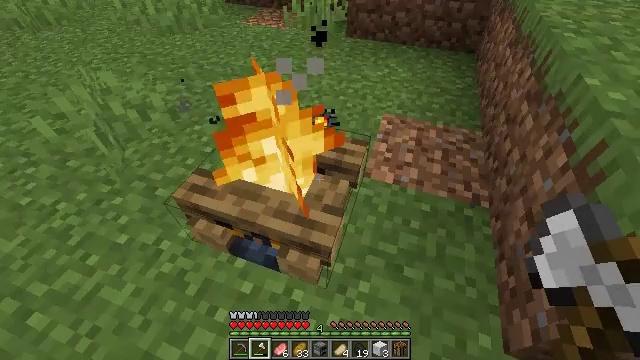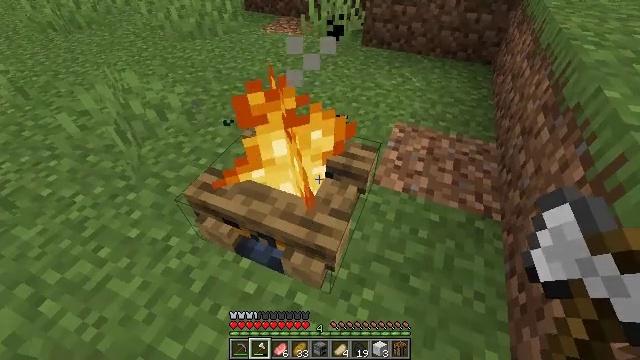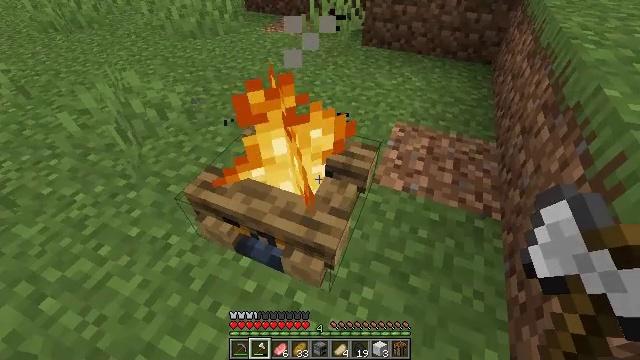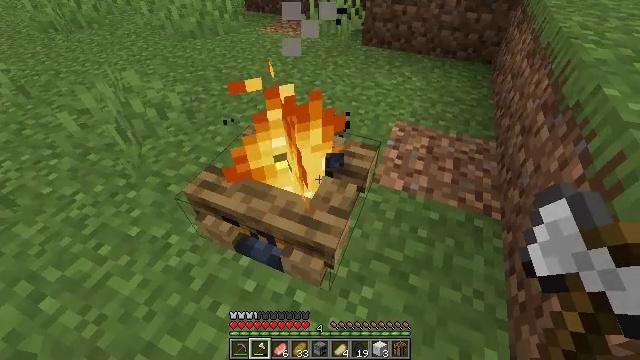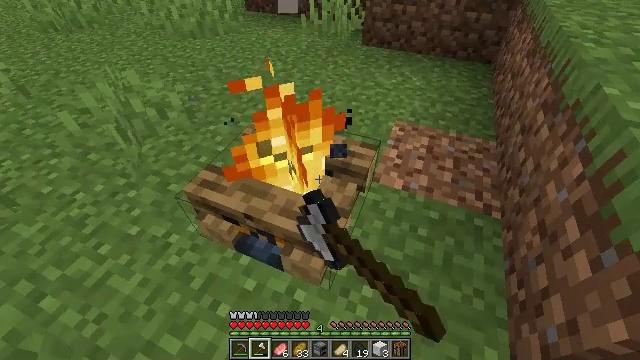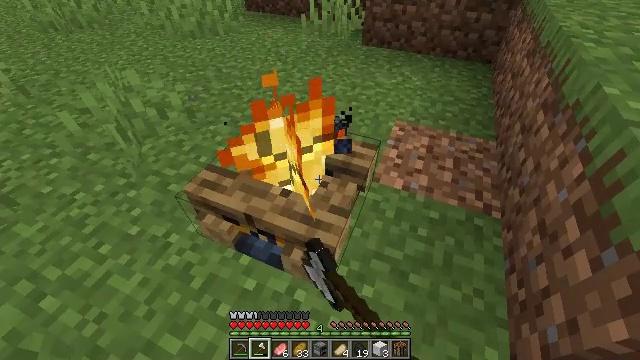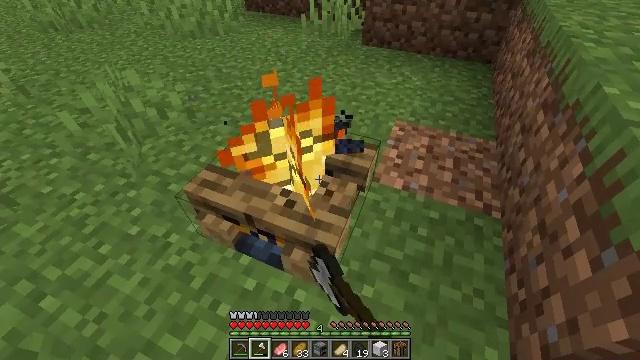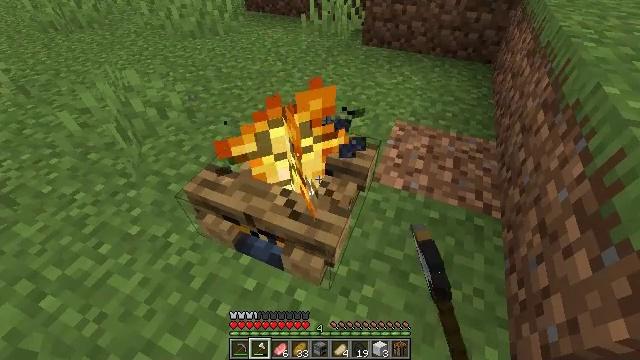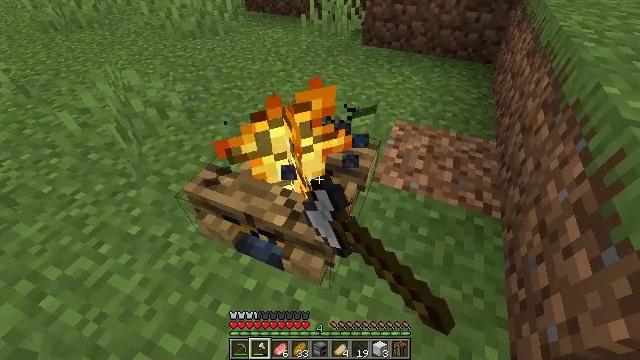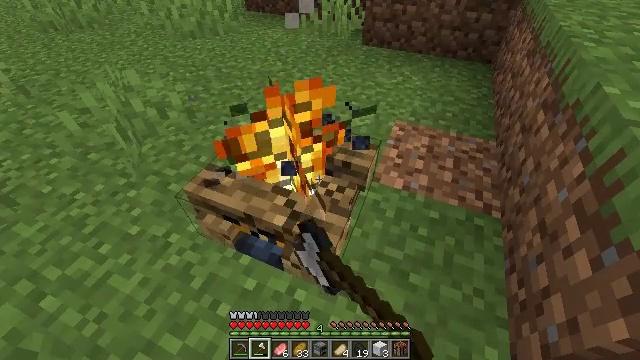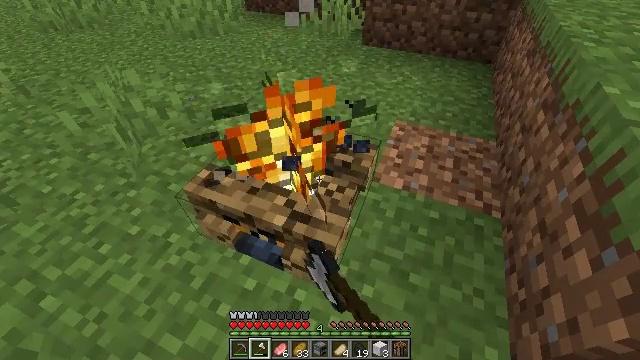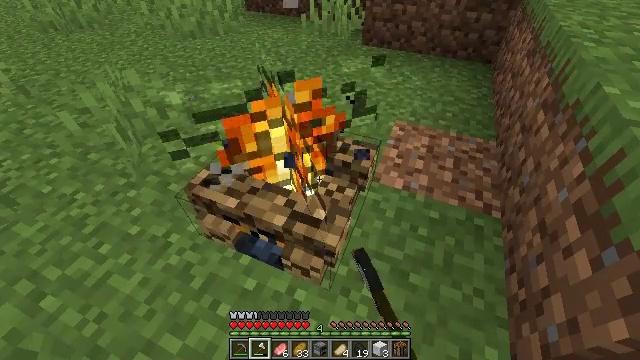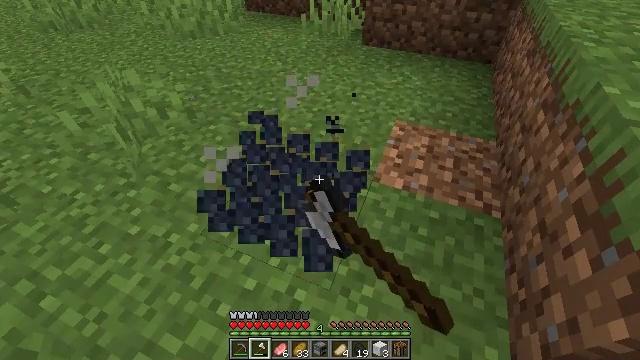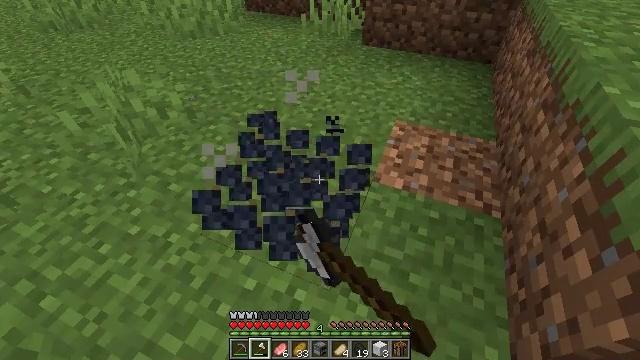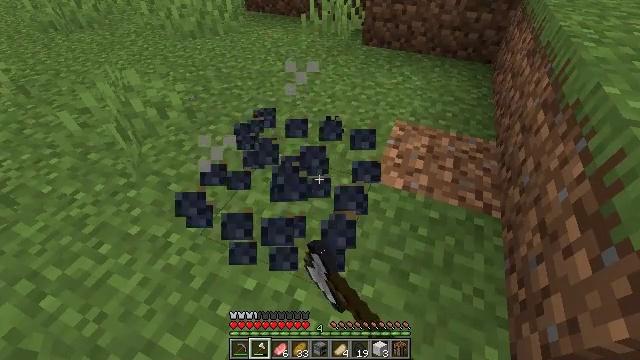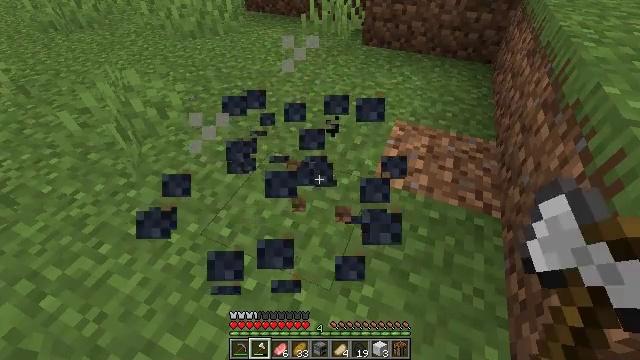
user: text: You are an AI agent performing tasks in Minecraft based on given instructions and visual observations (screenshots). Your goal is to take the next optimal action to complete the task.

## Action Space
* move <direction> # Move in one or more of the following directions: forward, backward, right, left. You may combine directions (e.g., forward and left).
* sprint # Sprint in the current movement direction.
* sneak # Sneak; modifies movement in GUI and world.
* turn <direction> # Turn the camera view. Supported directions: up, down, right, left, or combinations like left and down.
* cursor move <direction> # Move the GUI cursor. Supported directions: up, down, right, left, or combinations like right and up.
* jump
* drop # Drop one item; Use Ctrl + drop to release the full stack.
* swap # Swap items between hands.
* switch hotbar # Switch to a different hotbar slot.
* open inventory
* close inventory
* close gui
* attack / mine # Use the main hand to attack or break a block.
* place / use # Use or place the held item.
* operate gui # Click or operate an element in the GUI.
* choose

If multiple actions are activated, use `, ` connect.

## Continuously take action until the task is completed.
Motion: motion action
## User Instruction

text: Gather up the campfire.
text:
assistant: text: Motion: turn left and up
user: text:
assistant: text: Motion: no_op
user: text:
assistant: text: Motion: attack / mine
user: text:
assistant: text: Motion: attack / mine
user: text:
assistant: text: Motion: attack / mine
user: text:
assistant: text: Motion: attack / mine
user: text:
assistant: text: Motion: attack / mine
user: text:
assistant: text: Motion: attack / mine
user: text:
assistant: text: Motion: attack / mine
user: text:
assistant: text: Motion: attack / mine
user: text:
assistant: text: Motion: attack / mine
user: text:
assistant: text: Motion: attack / mine
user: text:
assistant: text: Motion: attack / mine
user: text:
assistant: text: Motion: attack / mine
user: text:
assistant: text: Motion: attack / mine
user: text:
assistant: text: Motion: attack / mine
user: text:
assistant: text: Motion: attack / mine